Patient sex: M
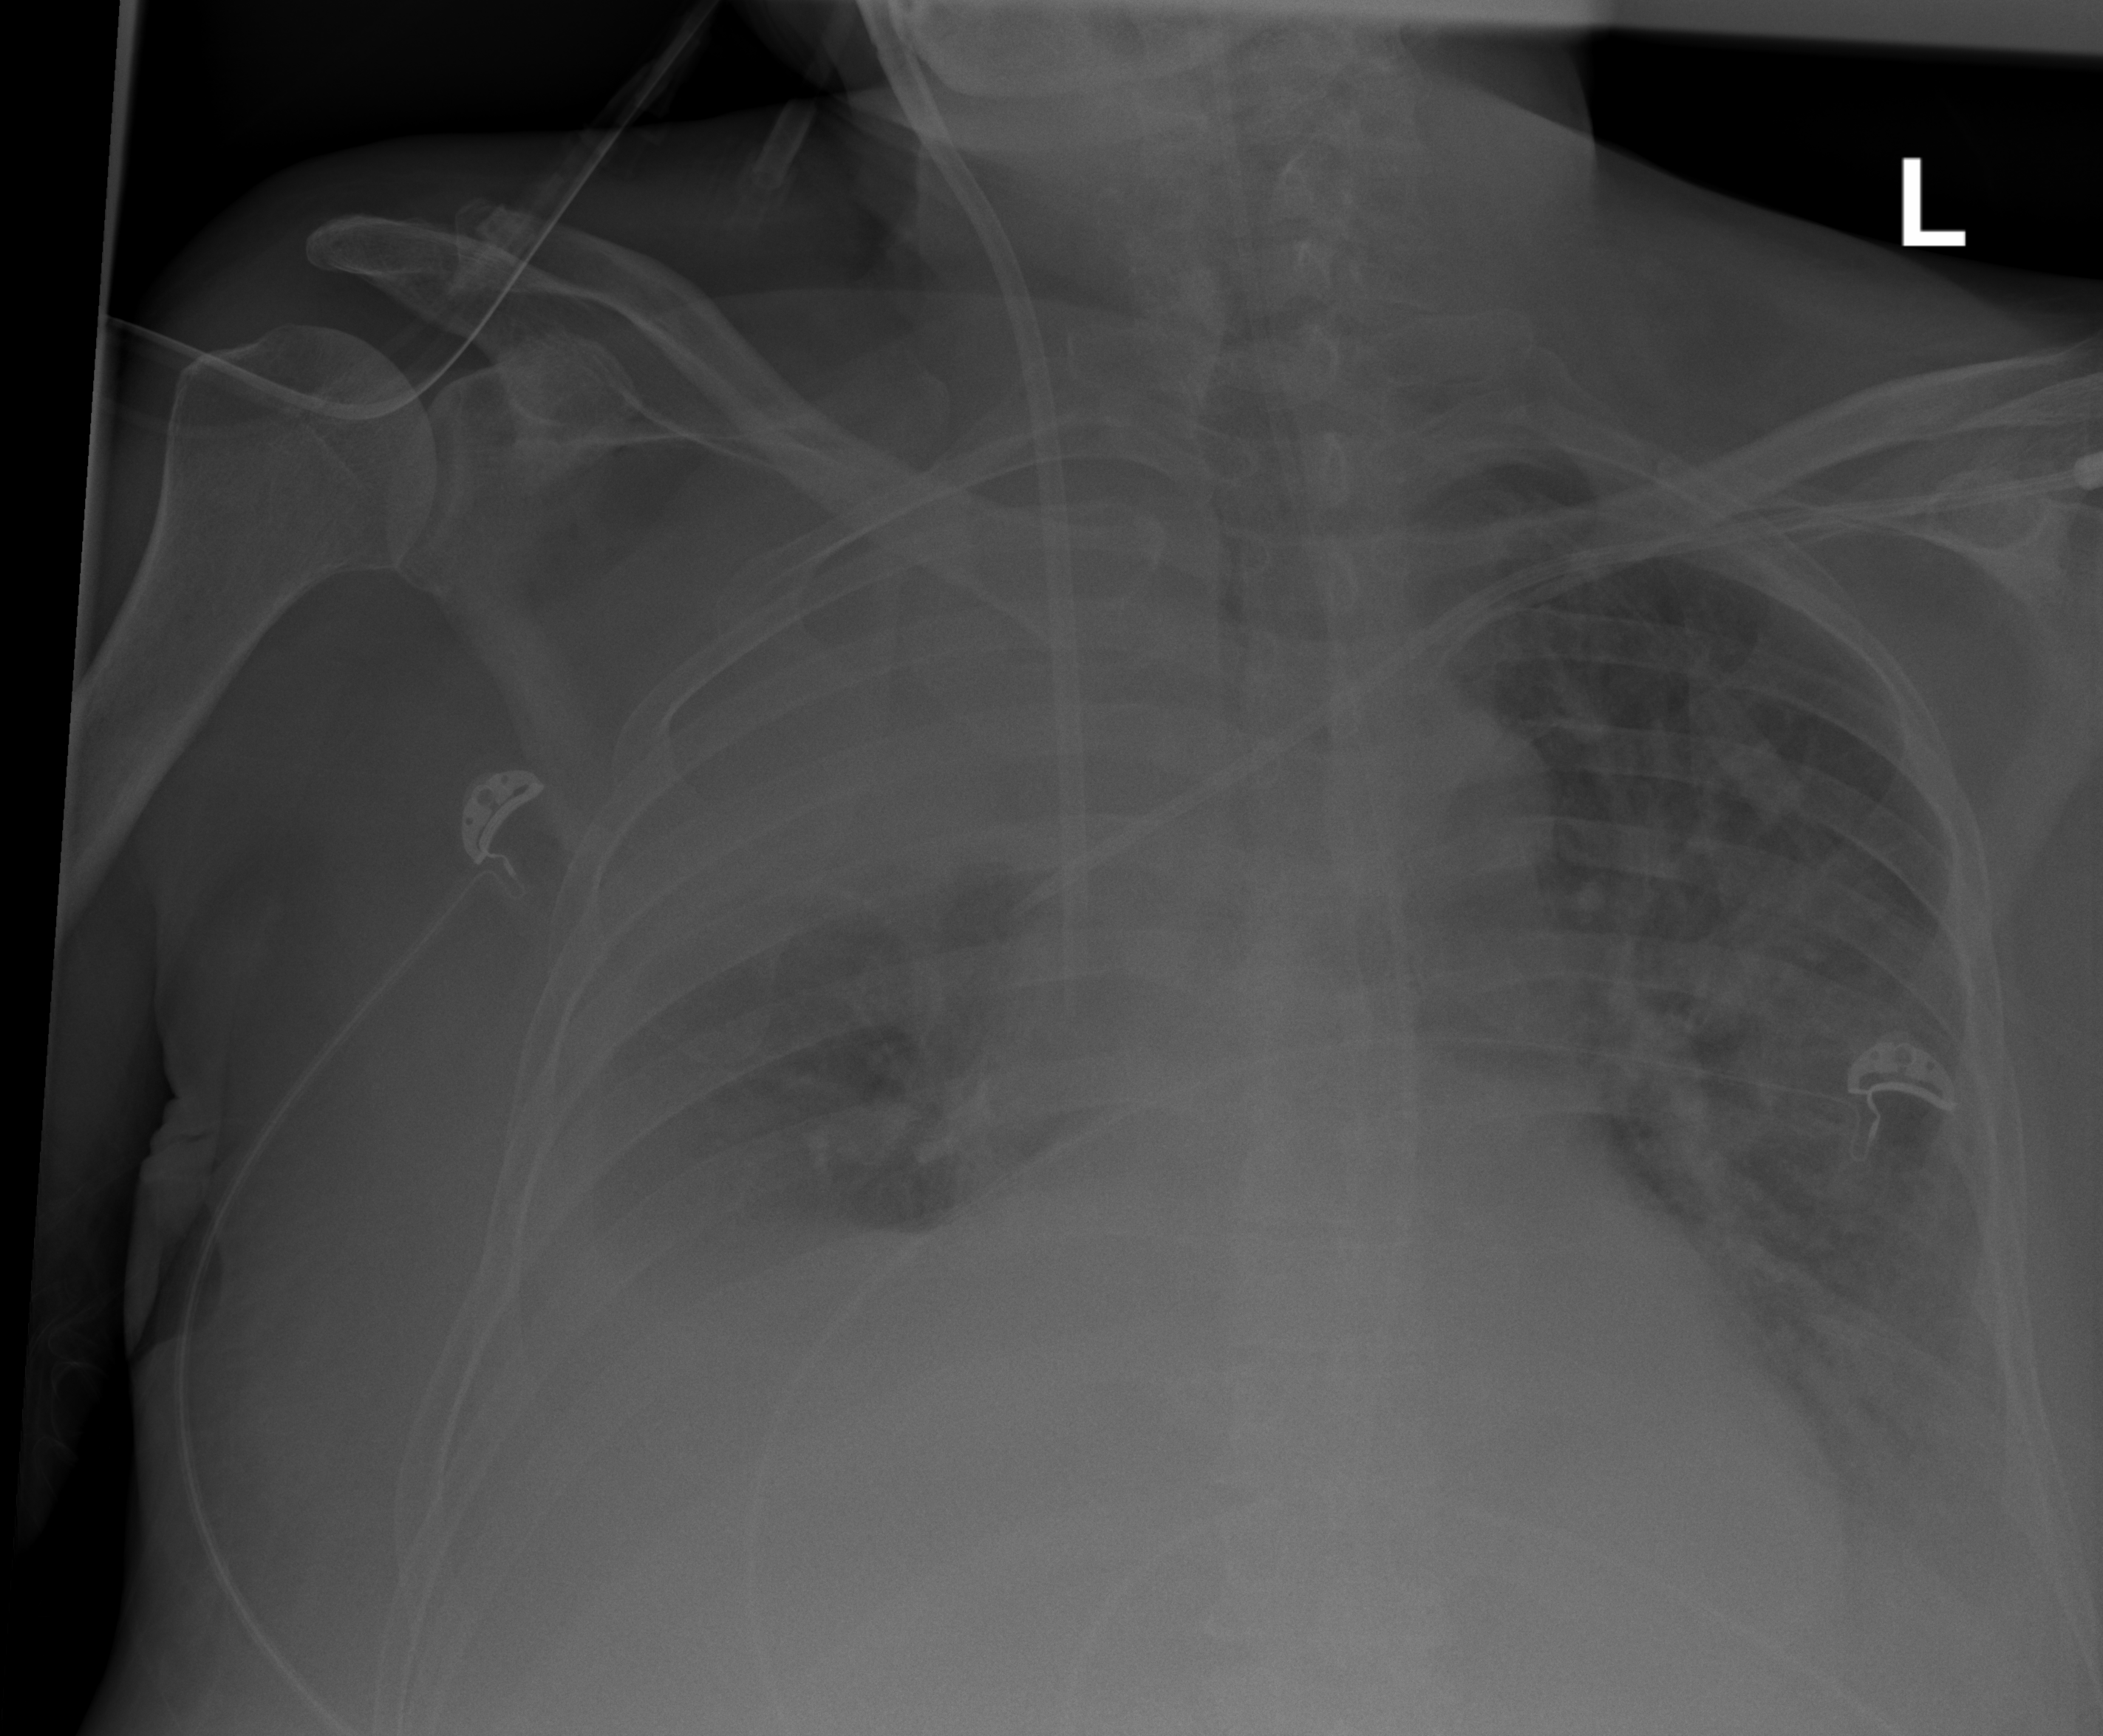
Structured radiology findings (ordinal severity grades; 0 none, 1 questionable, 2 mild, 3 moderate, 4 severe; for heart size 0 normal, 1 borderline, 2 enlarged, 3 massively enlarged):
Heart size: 2
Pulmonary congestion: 3
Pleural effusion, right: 3
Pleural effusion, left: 2
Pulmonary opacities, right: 2
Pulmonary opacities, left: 3
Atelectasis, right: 3
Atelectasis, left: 2